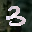
Label: 3